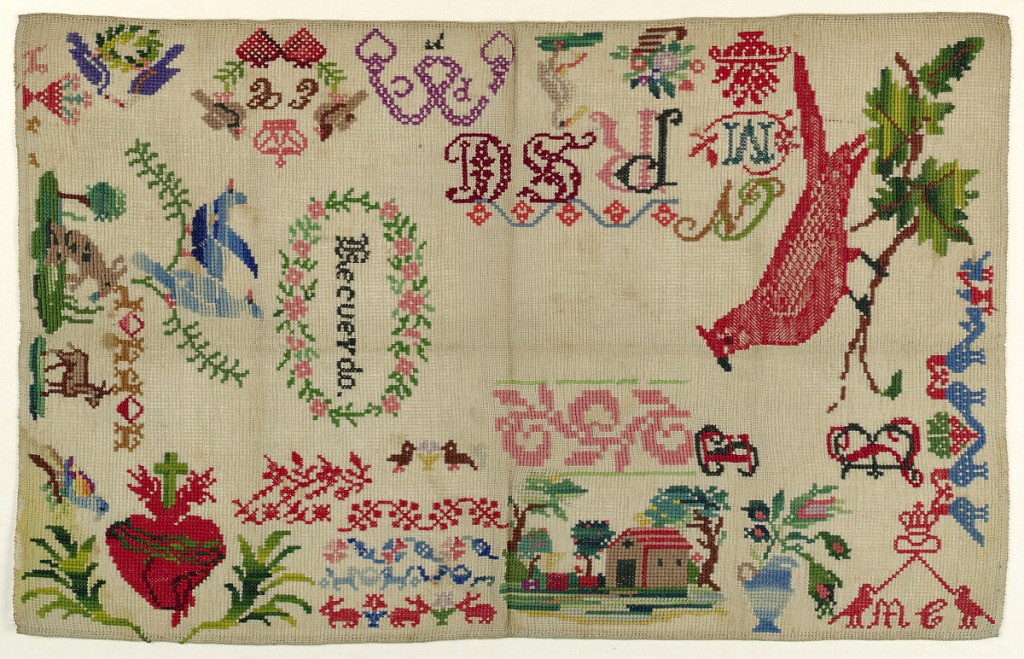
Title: Sampler
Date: mid–late 19th century
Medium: wool embroidery on cotton foundation Technique: embroidered in cross stitch on plain weave foundation
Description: Spot motifs, floral borders, adn sets of initials scattered on the ground in different directions, including a bleeding heart, landscape scene with a house, and a large red cardinal.